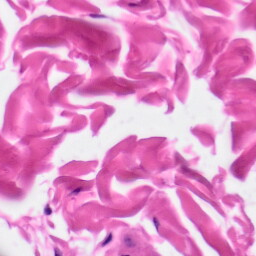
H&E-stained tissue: Skin